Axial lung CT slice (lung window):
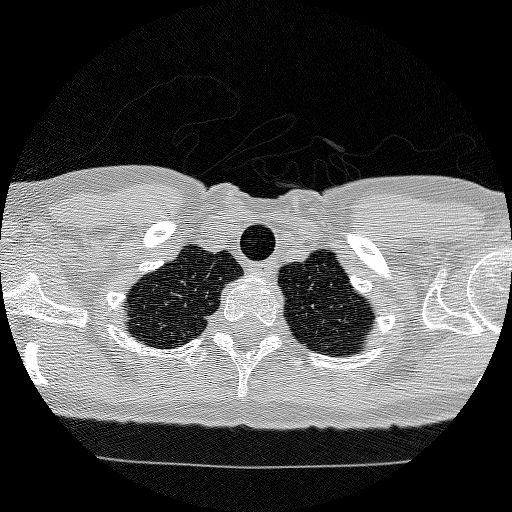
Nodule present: no